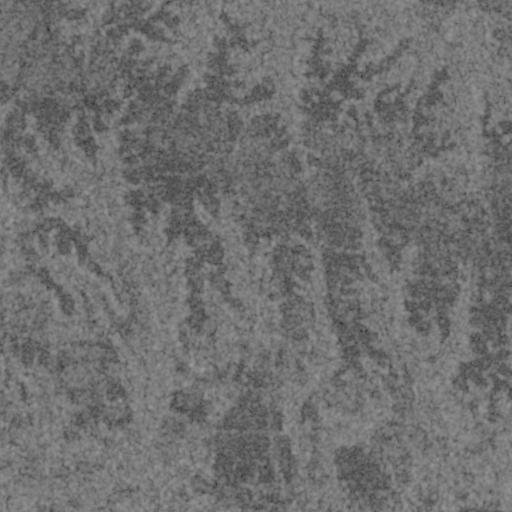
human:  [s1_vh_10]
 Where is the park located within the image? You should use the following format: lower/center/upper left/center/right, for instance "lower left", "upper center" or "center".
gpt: The park is located in the lower left of the image.
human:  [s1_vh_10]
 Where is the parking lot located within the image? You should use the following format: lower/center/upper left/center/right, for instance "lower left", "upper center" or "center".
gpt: The parking lot is located in the lower left of the image.
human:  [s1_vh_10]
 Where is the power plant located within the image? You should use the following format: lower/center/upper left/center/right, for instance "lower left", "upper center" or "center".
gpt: There is no power plant in the image.

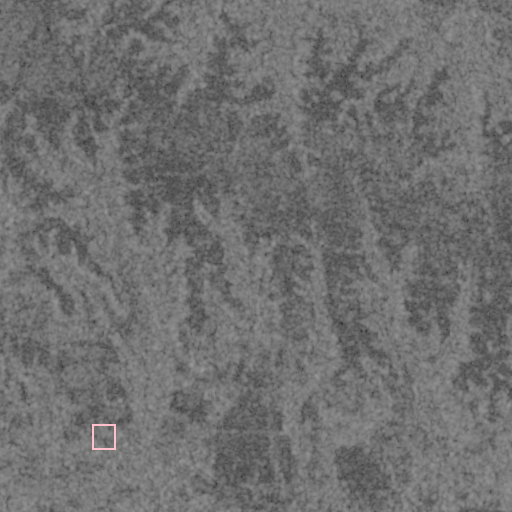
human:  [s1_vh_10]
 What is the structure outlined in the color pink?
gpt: The structure outlined in pink is a park.
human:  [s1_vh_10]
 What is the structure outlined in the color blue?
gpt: There is no blue outline.